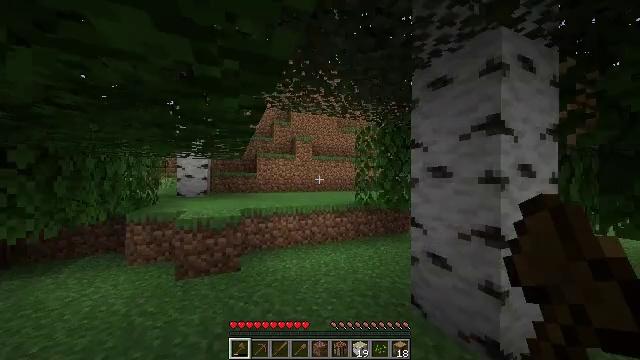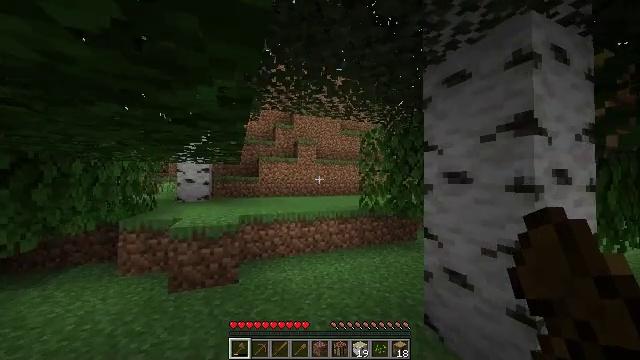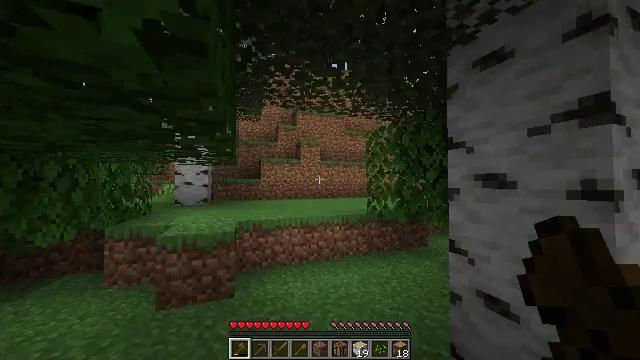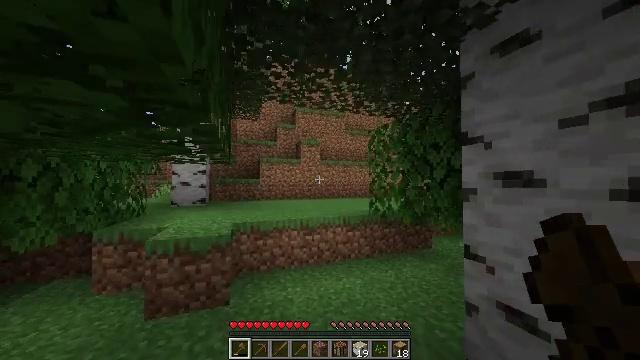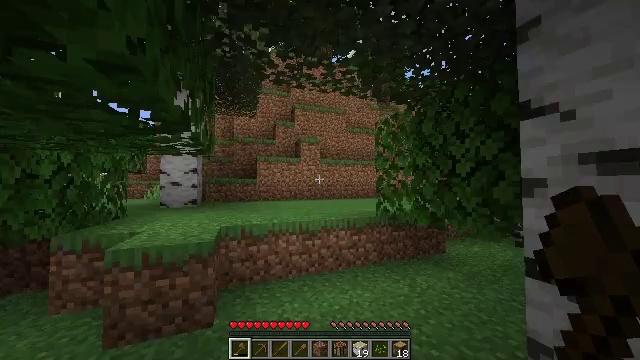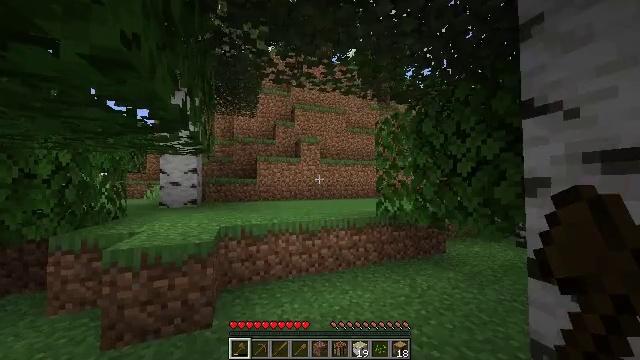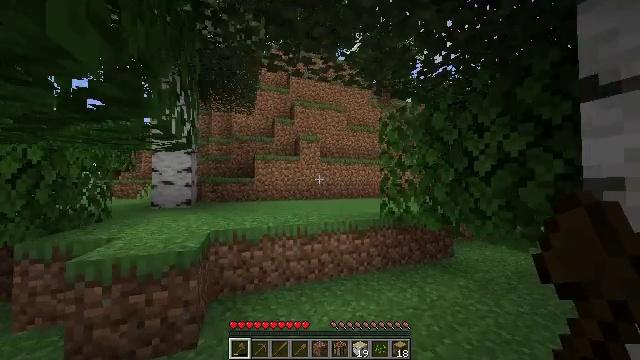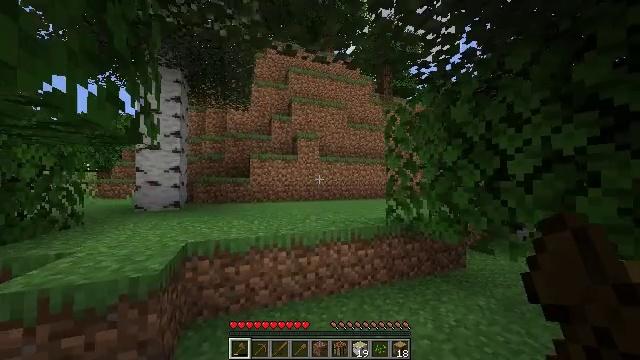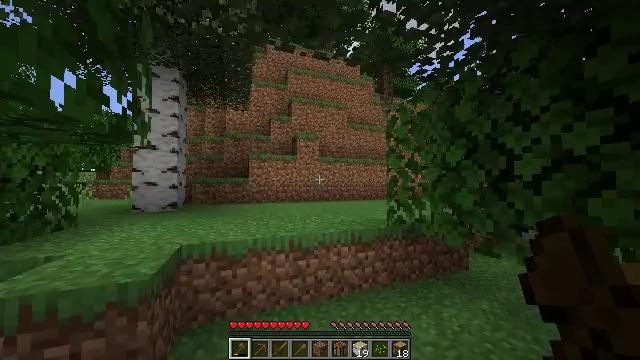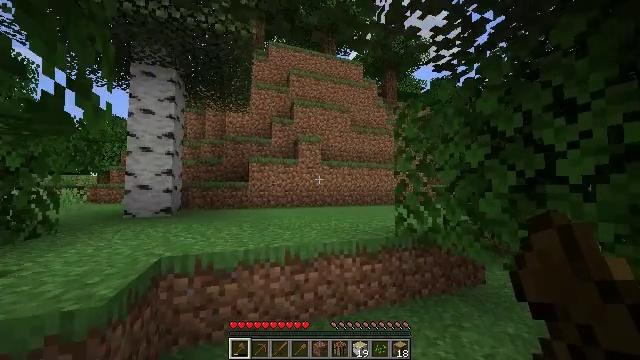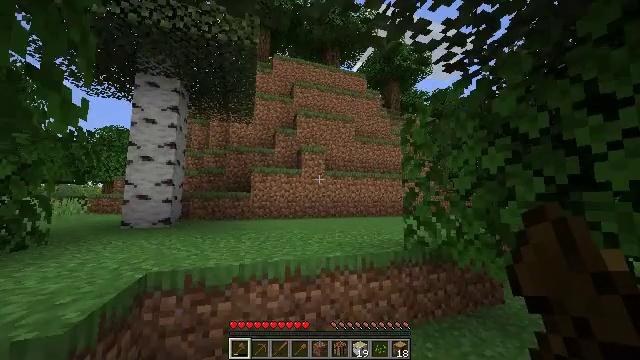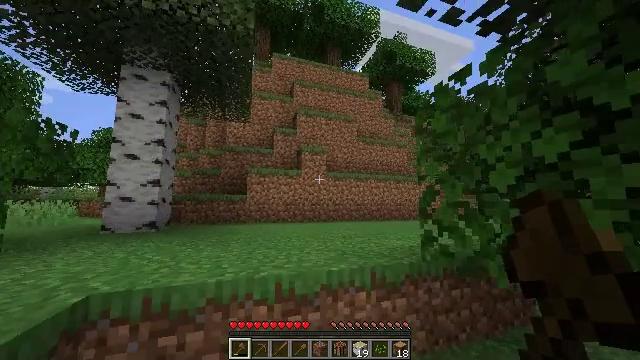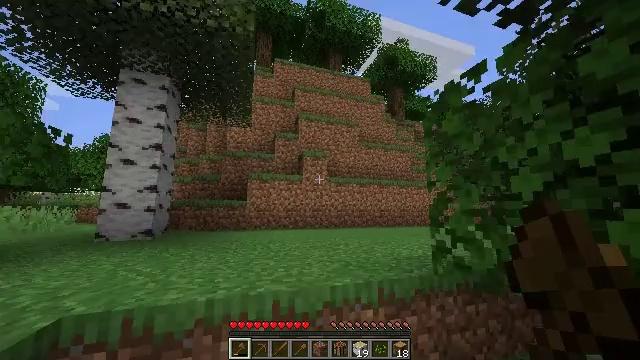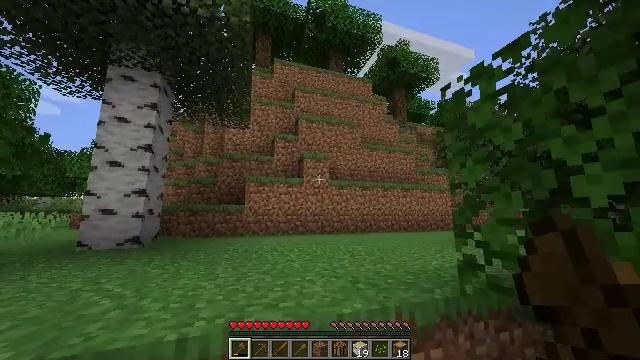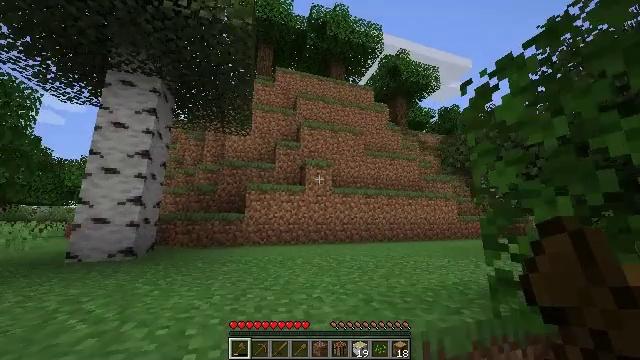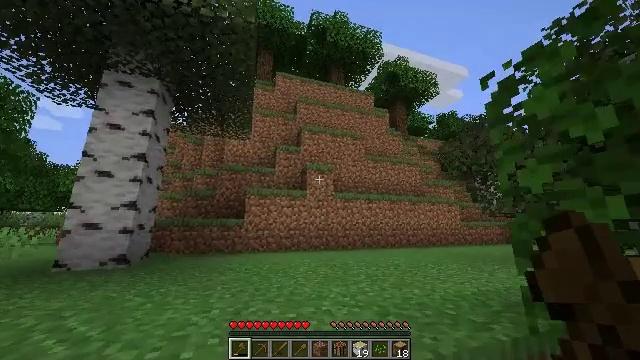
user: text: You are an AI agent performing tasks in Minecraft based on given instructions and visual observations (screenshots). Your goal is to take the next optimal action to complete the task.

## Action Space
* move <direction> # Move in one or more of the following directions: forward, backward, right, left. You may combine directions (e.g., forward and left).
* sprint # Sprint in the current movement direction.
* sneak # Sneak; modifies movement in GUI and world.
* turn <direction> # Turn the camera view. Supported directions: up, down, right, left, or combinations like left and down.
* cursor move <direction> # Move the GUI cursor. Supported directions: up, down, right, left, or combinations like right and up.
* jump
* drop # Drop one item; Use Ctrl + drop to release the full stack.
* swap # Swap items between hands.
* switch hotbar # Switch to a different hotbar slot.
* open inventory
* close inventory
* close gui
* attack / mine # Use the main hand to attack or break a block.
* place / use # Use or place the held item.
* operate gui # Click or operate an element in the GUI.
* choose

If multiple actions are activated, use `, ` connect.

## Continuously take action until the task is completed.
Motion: motion action
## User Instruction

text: Break the oxeye daisy to gather it.
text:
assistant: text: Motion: move forward, sprint, turn up
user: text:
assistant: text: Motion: move forward, sprint
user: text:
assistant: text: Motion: move forward, sprint
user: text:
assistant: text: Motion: move forward, sprint
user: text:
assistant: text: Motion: move forward, sprint
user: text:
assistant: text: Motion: move forward, sprint
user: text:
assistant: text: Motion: move forward, sprint
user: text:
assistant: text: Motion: move forward, sprint
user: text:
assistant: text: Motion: move forward, sprint, turn up
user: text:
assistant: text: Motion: move forward, sprint, turn left and up
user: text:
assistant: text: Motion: move forward, sprint, turn up
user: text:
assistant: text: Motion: move forward, sprint, turn up
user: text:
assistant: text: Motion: move forward, sprint, turn up
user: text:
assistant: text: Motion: move forward and move left, sprint, turn up
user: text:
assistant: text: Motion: move forward and move left, sprint, turn up
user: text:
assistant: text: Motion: move forward and move left, sprint, jump
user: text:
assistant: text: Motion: move forward, sprint, jump
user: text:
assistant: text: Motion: move forward, sprint, jump
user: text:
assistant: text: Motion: move forward, sprint, jump
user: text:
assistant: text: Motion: move forward, sprint, jump
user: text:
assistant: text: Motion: move forward
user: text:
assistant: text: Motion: move forward
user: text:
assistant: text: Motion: move forward
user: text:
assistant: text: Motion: move forward, turn down, jump
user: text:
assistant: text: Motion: move forward, turn down, jump
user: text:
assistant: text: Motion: move forward, turn down, jump
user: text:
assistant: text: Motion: move forward, turn left and down
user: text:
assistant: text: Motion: move forward, turn left
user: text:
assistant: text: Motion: move forward, turn left and down
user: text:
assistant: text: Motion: move forward, turn left and down